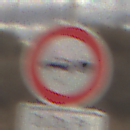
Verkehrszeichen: VerbotPersonenkraftwagenMitAnhaenger
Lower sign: ZeitangabenMitBeschraenkungAufWochentage3
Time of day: SunriseSunset
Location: Outdoor (RoadRail)
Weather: PartlyCloudy
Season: NotSpecified
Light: Natural